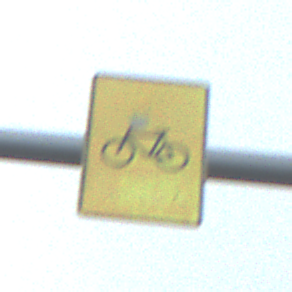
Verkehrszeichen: RadverkehrOhnePfeilsymbol
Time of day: Midday
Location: Outdoor (Suburban)
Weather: Overcast
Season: NotSpecified
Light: Natural